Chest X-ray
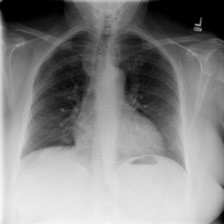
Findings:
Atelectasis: negative
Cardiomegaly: negative
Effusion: negative
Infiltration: negative
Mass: negative
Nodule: negative
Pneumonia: negative
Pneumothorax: negative
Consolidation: negative
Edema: negative
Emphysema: negative
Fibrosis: negative
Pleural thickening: negative
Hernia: negative